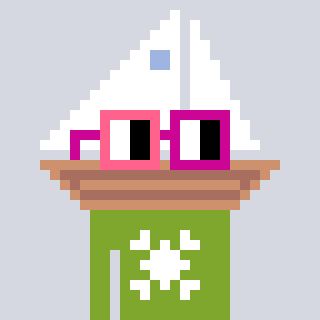
a pixel art character with square pink and red glasses, a sailboat-shaped head and a slimegreen-colored body on a cool background